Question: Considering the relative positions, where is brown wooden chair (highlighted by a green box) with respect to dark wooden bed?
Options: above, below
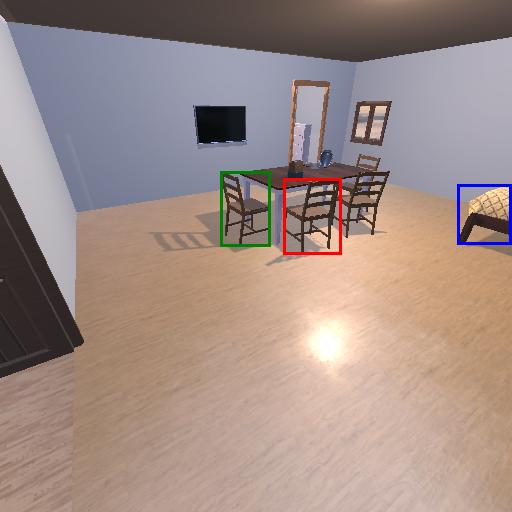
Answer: above